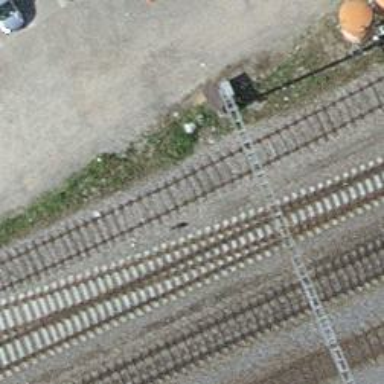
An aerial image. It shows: Railway yard with one track in service.